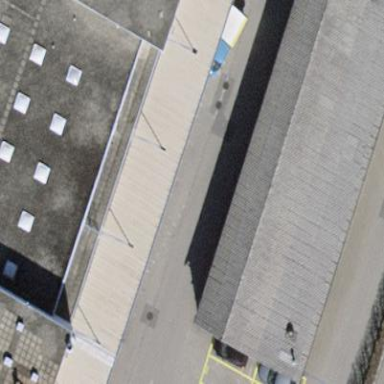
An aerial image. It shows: View of roof of building.